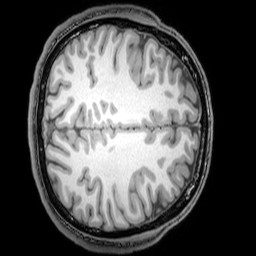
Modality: T1w
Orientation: axial
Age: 20
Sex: male
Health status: healthy
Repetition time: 0.081 s
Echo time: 0.037 s